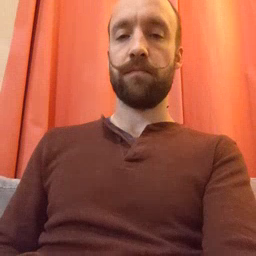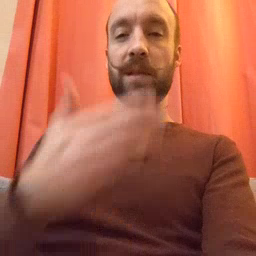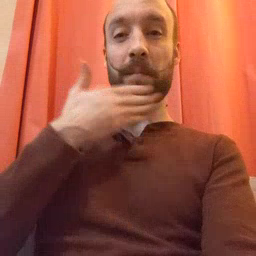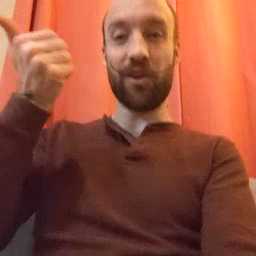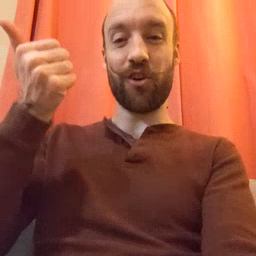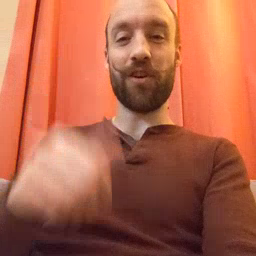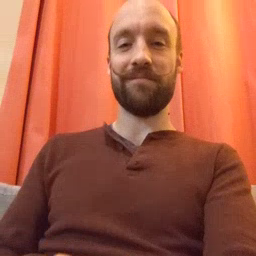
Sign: better